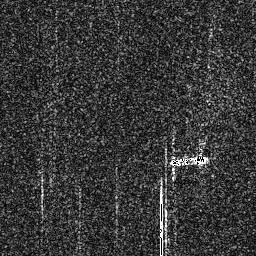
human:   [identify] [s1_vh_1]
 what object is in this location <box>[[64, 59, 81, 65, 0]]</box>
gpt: <ref>1 medium ship at the right</ref>